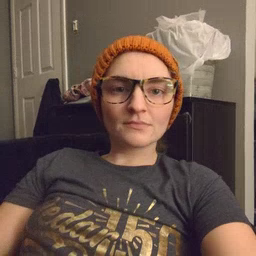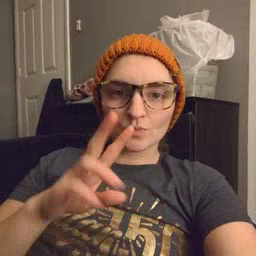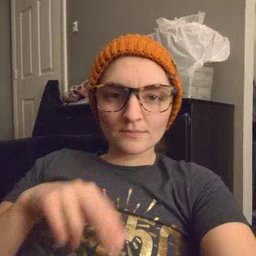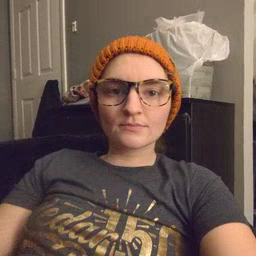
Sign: read